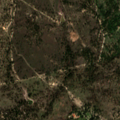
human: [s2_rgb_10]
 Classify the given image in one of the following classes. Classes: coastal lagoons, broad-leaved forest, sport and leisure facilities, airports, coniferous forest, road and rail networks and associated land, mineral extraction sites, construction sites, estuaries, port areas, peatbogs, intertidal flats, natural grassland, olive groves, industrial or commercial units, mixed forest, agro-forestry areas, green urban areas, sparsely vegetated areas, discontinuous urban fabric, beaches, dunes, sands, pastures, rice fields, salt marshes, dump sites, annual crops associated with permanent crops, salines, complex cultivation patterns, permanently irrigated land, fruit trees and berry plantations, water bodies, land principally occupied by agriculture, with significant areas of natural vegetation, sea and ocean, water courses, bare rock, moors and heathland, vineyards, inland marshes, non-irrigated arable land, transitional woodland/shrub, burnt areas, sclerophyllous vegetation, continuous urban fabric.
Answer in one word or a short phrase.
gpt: broad-leaved forest, transitional woodland/shrub